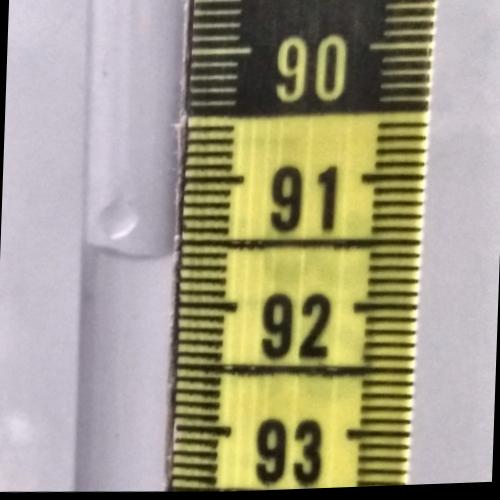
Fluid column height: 91.6 cm